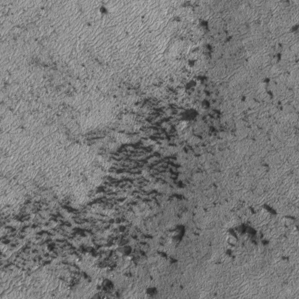
Label: frost